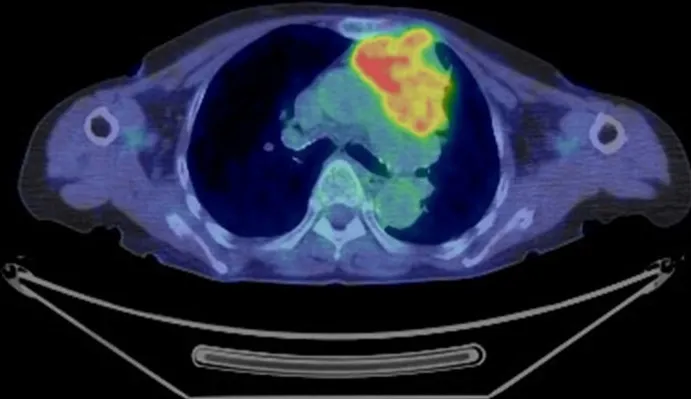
PET/CT scan. A positron emission tomography/computed tomography (PET/CT) scan showed increased uptake in the anterior mediastinal lesion with a maximum standardized uptake value of 7.4.
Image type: radiology (pet)